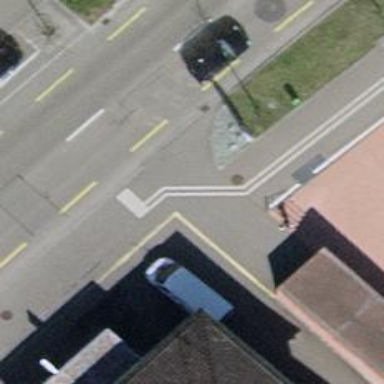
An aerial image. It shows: Bollard.